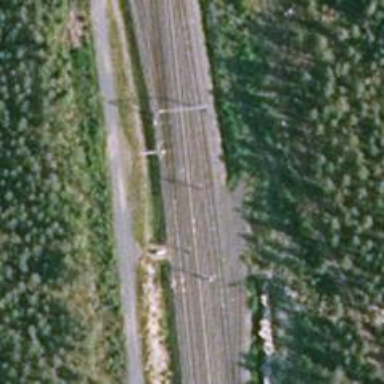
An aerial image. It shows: Railway signal.